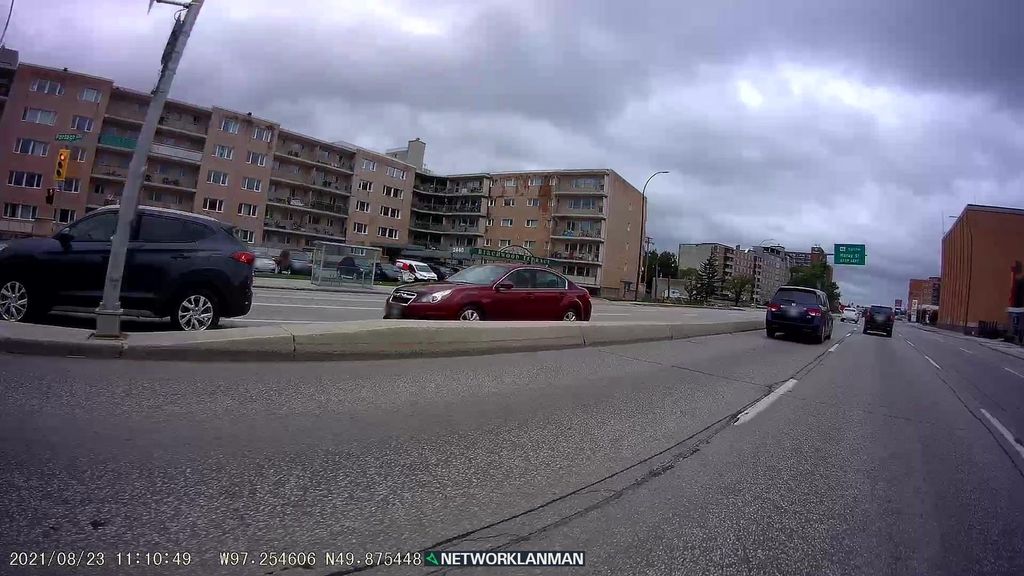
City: winnipeg